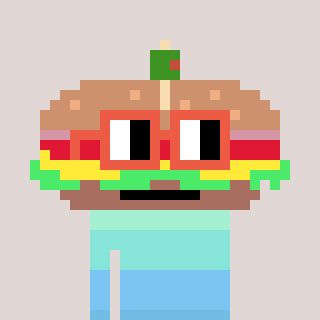
a pixel art character with square orange glasses, a sandwich-shaped head and a slimegreen-colored body on a warm background